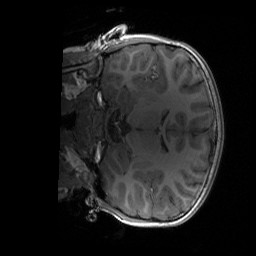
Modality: T1w
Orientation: coronal
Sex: male
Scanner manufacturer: siemens
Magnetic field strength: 3 T
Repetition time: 1.9 s
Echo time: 0.00243 s